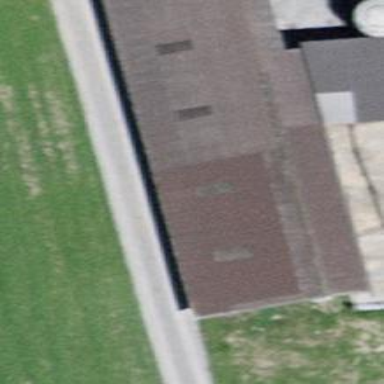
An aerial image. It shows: Shed.